Aerial crown-view tile of a tropical tree (Barro Colorado Island, Panama), acquired 20250512:
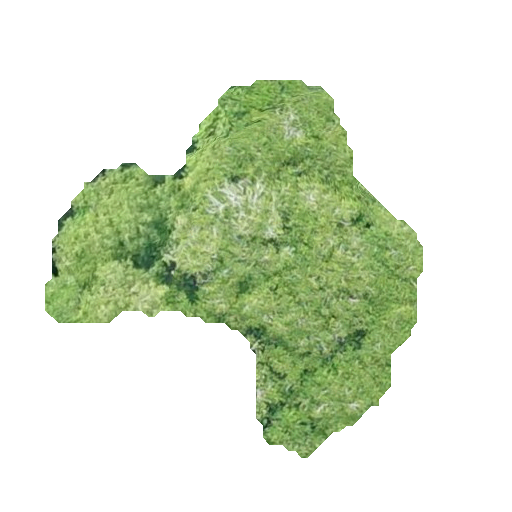
Species: Lonchocarpus heptaphyllus
GBIF accepted scientific name: Lonchocarpus heptaphyllus
Crown area: 113.858 m²